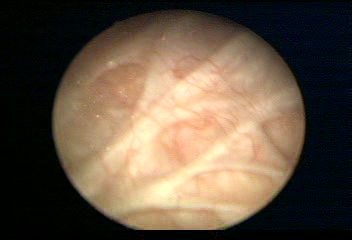
Modality: WLC
Class: Normal mucosa
Bladder cancer association: No